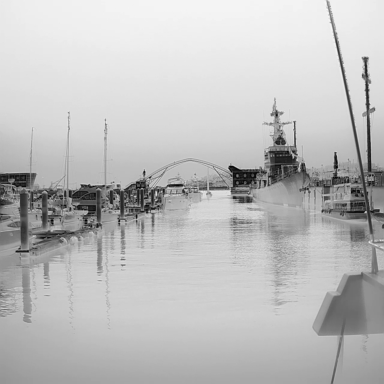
There are four sailboats in the infrared image.